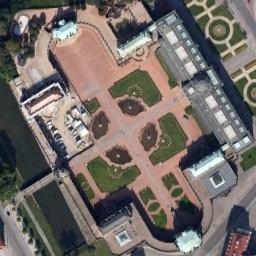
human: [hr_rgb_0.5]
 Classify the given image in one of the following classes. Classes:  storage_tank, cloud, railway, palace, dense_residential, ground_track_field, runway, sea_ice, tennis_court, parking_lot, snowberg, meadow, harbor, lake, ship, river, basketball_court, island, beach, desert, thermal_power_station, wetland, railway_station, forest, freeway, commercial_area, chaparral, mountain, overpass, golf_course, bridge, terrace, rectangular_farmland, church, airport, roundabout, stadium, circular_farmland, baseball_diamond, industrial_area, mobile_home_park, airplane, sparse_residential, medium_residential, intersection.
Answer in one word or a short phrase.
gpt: palace